Current action and preconditions to check: trajectory_clear

Your task: For each precondition in the list above, predict whether it will hold at this action.

Consider the current scene as observed from the mobile robot's camera, and analyze the predicted future states of all dynamic agents (e.g., people, animals, vehicles, or any moving entities) within the NEXT SECOND.

IMPORTANT: Only answer "very likely" if you are absolutely certain—based on strong, clear evidence—that a dynamic agent will violate the precondition in the predicted future state. Do NOT answer "very likely" for unlikely, ambiguous, or low-probability risks.

Ask yourself for each precondition: Is there a high probability, with clear and convincing evidence, that the predicted future states of any dynamic agent will interfere with the predicted future state of the currently executing action within the NEXT SECOND, causing that precondition to fail?

Assess the risk level based on these predictions. Use "likely" or "very likely" if motions create a clear risk of interference.

Use "neutral" or "improbable" if agents are nearby but their predicted paths are clearly diverging or non-conflicting.

Failure Risk Categories: "very improbable", "improbable", "neutral", "likely", "very likely"

Answer Format: Output ONLY the probability_of_failure value from these categories: "very improbable", "improbable", "neutral", "likely", "very likely"

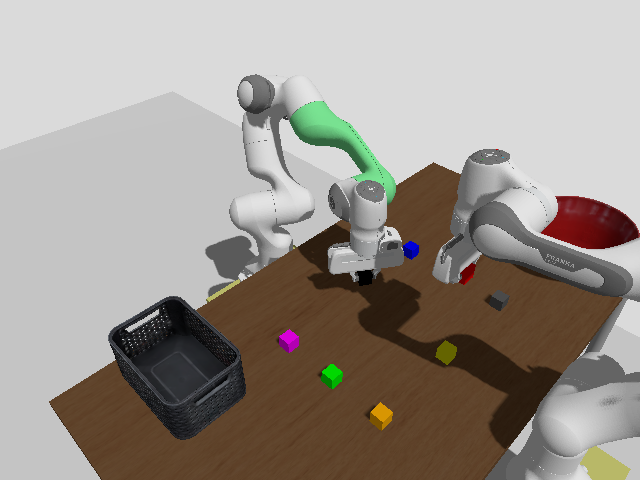

Answer: very improbable